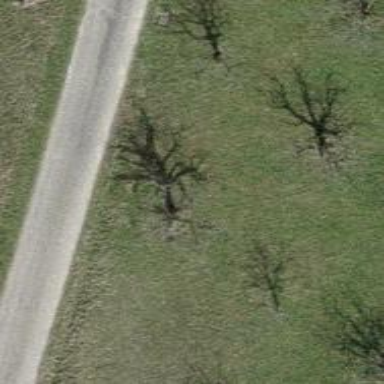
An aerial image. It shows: Deciduous tree with mixed leaf types.